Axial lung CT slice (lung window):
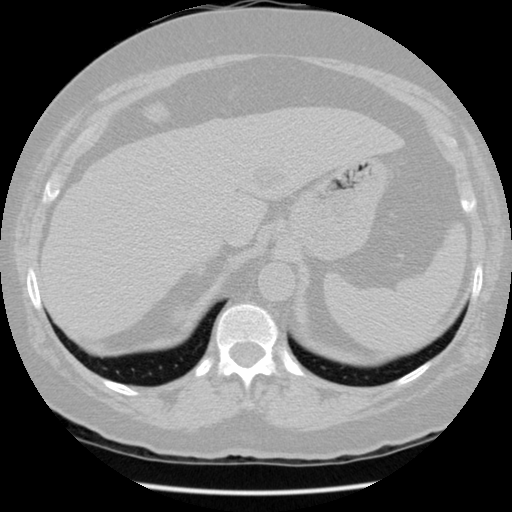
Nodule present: no